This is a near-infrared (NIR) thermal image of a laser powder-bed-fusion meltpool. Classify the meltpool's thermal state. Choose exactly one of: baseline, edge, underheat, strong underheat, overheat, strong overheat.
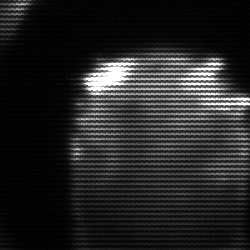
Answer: edge